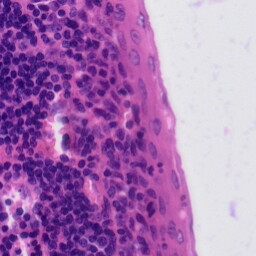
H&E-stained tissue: Tonsil